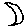
Label: moon